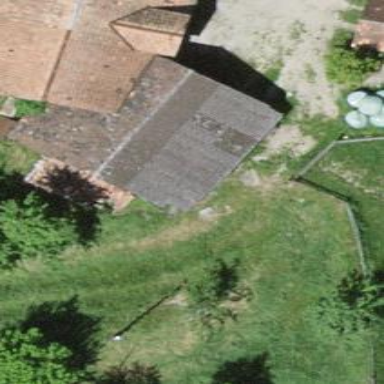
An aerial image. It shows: Shed.